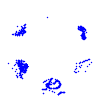
Particle: kaon